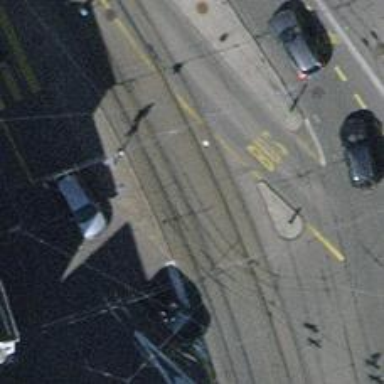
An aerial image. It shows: Service road with asphalt surface and trolley wire.